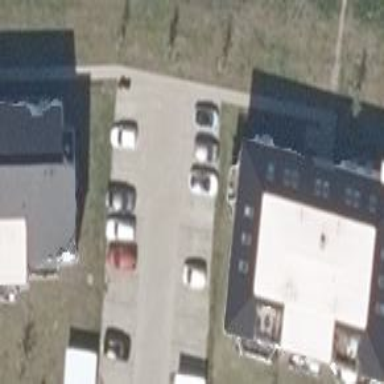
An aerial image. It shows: Residential building.